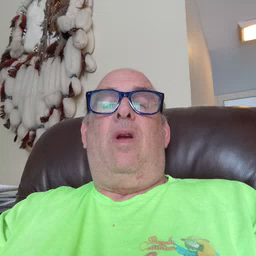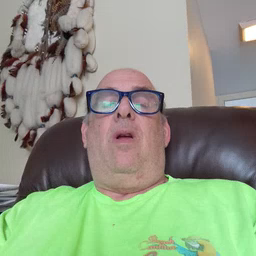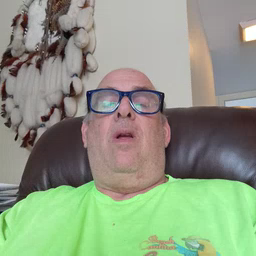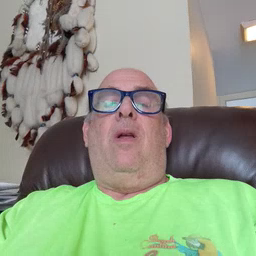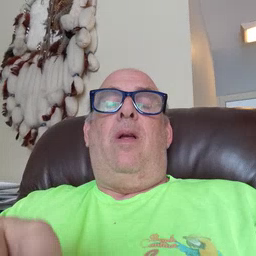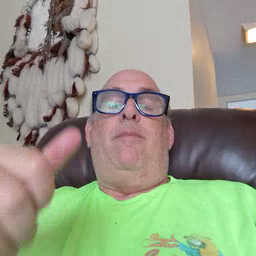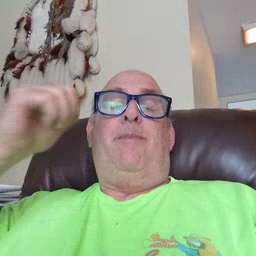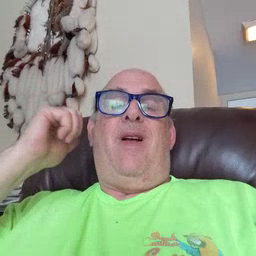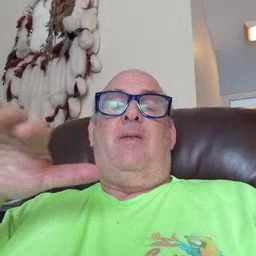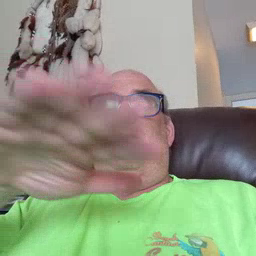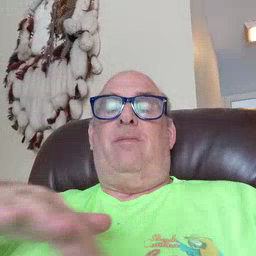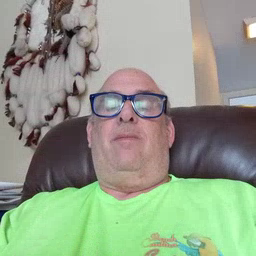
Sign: backyard